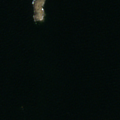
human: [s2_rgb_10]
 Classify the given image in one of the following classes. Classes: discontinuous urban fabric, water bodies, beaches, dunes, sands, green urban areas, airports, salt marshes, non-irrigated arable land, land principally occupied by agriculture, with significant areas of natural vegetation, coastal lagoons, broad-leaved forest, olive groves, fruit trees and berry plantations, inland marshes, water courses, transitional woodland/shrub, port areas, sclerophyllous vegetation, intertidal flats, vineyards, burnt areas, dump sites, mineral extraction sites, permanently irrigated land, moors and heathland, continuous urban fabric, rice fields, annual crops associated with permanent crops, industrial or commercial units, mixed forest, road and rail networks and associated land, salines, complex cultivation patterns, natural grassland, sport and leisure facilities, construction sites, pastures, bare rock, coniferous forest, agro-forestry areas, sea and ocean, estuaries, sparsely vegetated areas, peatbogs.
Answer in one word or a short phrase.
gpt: sea and ocean